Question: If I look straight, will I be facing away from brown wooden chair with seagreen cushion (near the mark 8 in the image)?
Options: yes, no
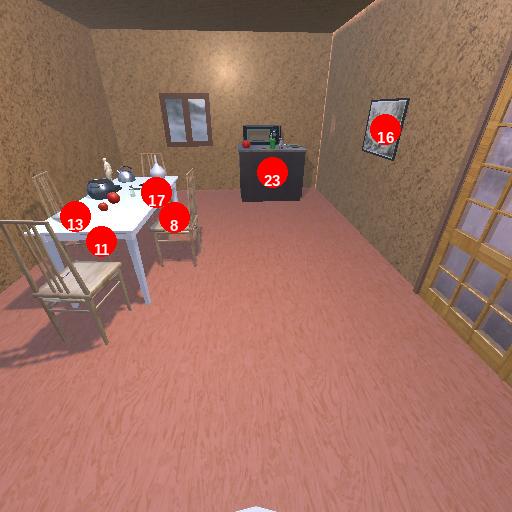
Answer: yes